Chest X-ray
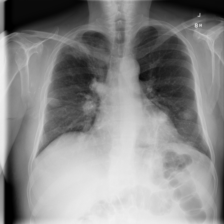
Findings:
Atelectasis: negative
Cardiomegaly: negative
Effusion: negative
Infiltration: positive
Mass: negative
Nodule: positive
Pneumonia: negative
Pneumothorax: negative
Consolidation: negative
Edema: negative
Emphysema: negative
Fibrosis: negative
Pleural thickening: positive
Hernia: negative